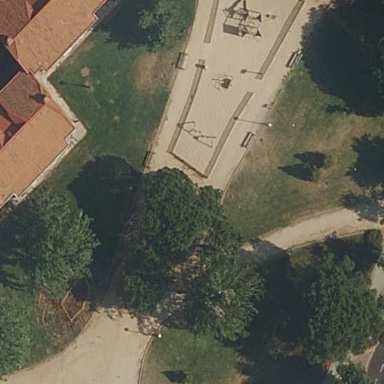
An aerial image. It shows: Playground area for leisure land.